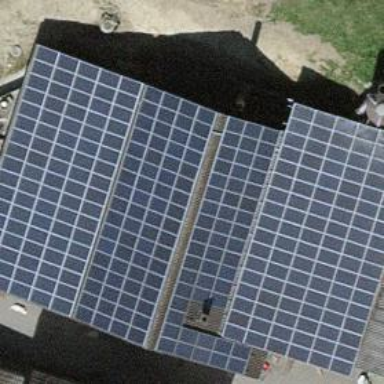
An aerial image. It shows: Solar power generator utilizing photovoltaic technology with solar photovoltaic panels.